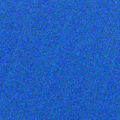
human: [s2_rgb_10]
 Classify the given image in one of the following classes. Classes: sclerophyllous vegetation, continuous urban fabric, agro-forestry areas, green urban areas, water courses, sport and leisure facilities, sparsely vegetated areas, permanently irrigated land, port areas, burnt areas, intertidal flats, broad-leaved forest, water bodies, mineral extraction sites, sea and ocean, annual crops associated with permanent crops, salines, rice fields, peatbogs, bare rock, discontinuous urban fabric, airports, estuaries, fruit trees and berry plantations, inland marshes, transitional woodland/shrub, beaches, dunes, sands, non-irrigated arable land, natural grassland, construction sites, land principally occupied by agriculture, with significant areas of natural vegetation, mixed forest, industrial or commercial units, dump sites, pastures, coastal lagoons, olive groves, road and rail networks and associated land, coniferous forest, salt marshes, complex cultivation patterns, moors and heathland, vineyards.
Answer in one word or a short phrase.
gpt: sea and ocean